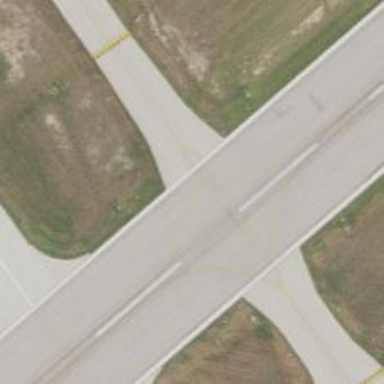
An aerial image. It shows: Image of taxiway at airport.